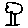
Label: tree